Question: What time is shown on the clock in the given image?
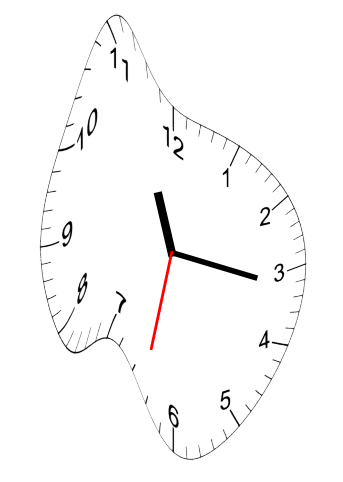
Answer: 11:16:32